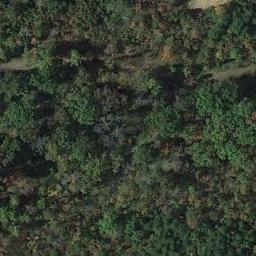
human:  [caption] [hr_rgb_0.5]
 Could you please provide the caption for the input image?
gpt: Many green trees are in a forest .

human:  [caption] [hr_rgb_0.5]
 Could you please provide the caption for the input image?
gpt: The forest has a lot of dense green trees and yellow trees and a road goes through the forest .

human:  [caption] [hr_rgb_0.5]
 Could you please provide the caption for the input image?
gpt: This is a dense forest .

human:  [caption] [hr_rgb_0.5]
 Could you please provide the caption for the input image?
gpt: The forest is consist of yellow and green trees .

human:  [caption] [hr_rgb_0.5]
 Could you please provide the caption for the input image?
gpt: A forest with many green trees and some brown trees .